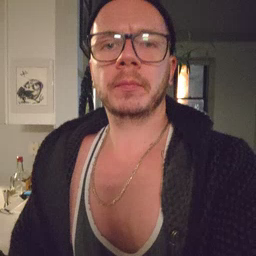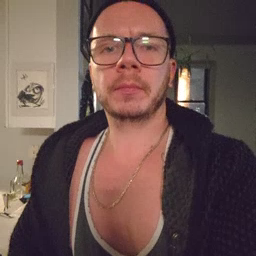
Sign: vacuum